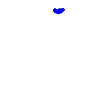
Particle: proton